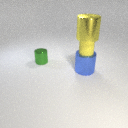
large blue metal cylinder below small yellow rubber cylinder